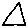
Label: triangle